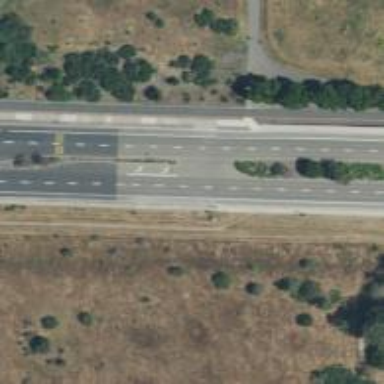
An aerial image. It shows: Asphalt road designated for service vehicles.